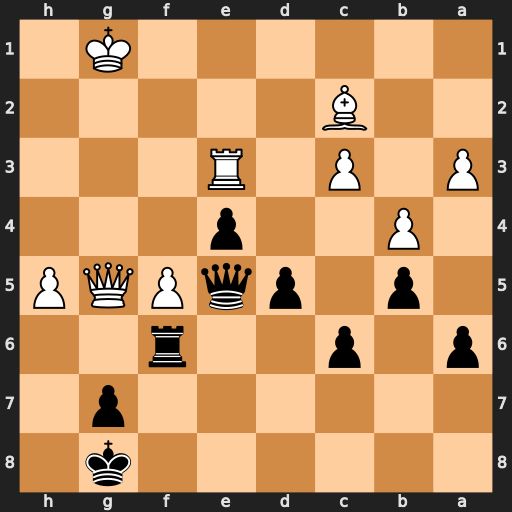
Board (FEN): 6k1/6p1/p1p2r2/1p1pqPQP/1P2p3/P1P1R3/2B5/6K1
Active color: b
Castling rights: -
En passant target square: -
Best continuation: Rxf5 Qd8+ Kh7 Qh4 Rg5+ Kf1 Qf6+ Qf2 Rf5 Qxf5+ Qxf5+